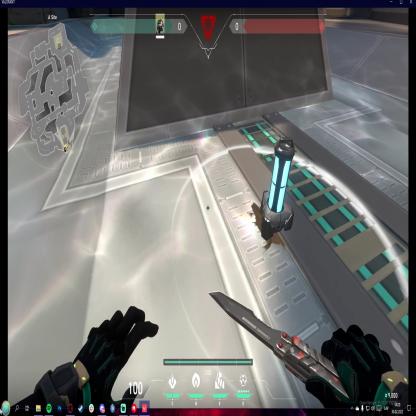
Label: planted spike